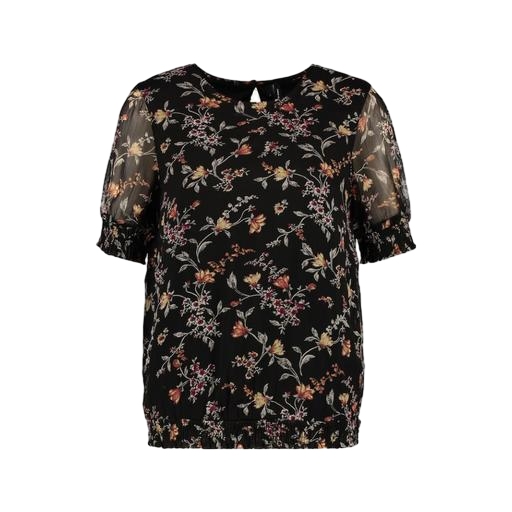
multicolor floral-print t-shirt only macy, black printed short-sleeve top only macy, black plus size printed t-shirt only macy, white background